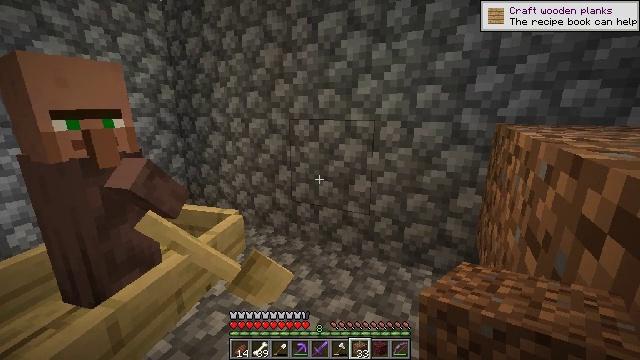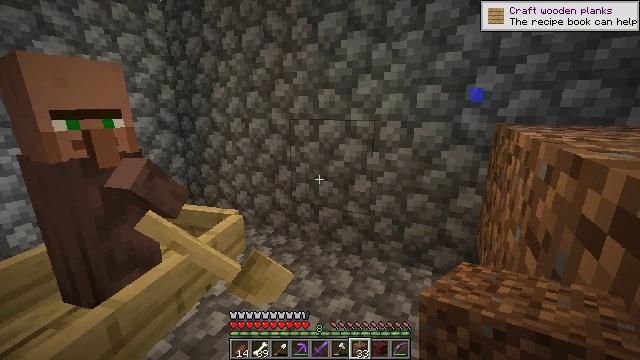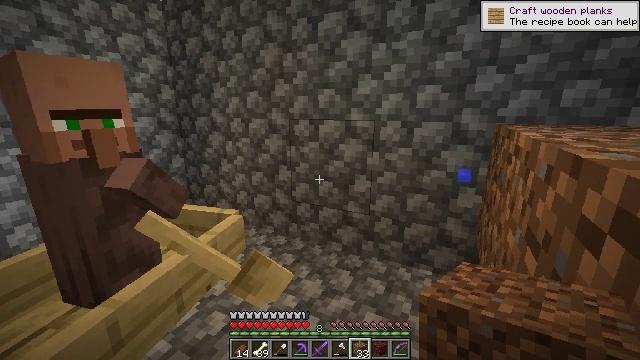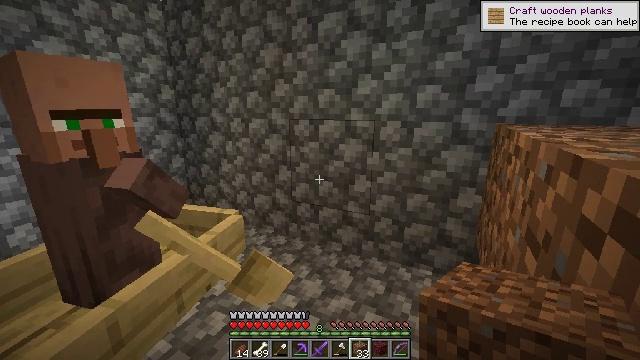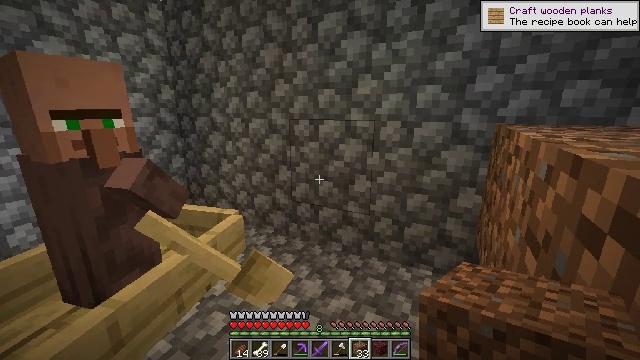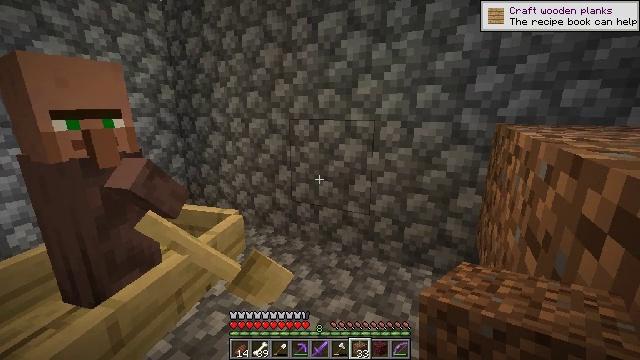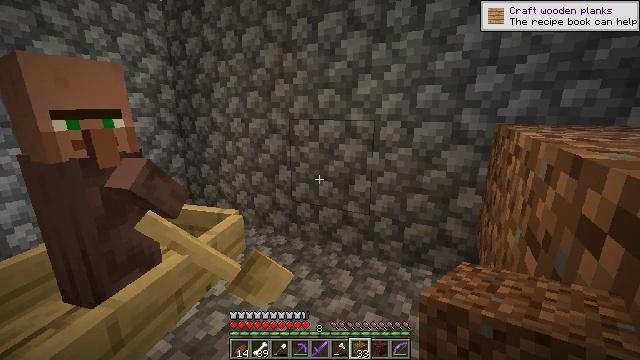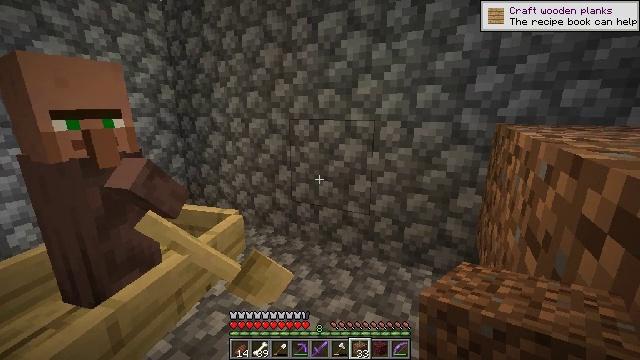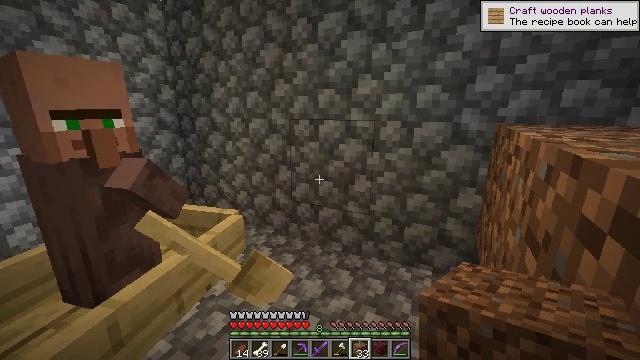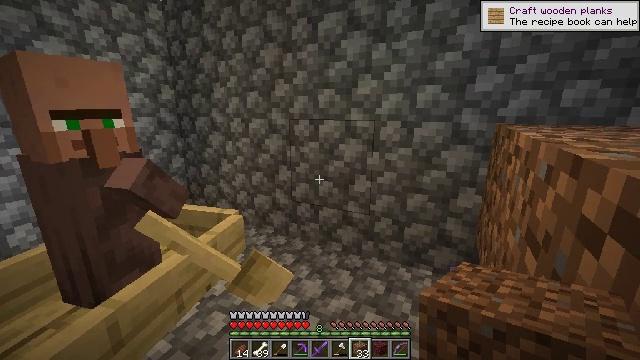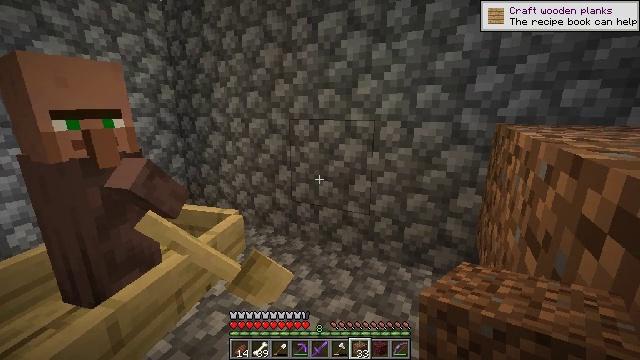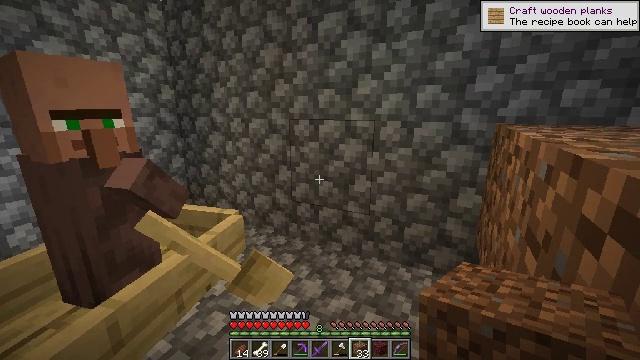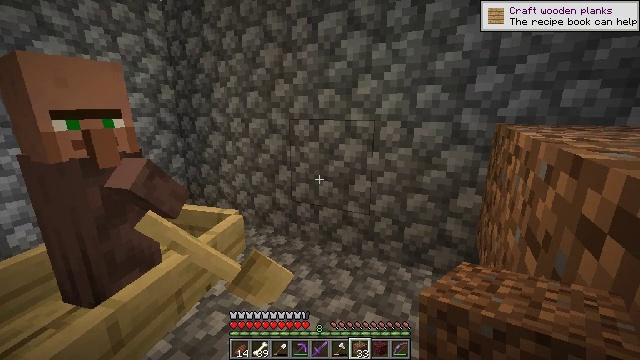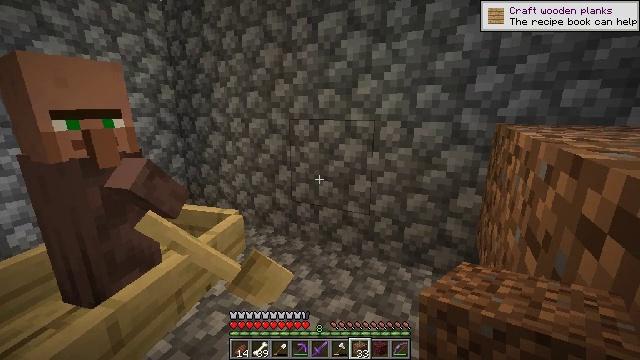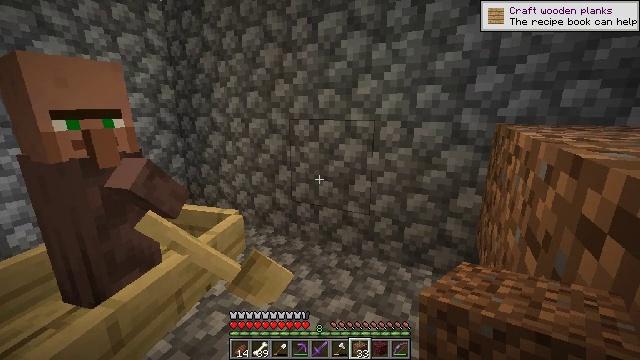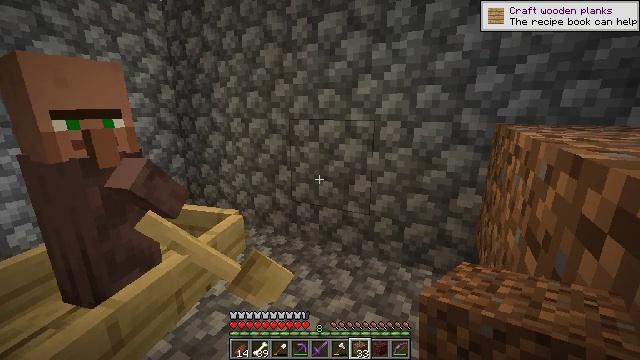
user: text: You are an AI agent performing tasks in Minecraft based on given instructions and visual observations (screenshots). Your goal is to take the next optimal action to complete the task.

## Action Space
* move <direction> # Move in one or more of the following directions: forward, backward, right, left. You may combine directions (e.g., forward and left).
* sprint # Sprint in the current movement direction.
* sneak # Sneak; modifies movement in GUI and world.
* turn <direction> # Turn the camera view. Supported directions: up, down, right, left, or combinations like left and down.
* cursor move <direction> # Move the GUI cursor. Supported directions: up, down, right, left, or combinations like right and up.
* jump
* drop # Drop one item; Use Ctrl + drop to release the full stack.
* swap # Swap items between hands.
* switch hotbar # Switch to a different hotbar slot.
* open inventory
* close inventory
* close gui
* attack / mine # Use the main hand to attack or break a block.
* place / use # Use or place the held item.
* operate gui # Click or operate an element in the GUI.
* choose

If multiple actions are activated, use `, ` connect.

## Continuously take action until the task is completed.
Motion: motion action
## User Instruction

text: Mine cobblestone underground.
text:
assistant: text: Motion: no_op
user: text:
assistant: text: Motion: no_op
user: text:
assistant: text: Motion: no_op
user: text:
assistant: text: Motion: no_op
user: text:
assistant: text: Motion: no_op
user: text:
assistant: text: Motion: no_op
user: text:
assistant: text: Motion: no_op
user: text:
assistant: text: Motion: no_op
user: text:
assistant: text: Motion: no_op
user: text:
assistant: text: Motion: no_op
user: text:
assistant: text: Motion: no_op
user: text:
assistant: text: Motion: no_op
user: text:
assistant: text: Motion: no_op
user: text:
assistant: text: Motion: no_op
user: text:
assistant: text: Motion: no_op
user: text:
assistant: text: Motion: no_op
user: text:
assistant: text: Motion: no_op
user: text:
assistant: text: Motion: no_op
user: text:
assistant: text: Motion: no_op
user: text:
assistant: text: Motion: no_op
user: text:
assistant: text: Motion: no_op
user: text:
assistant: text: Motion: no_op
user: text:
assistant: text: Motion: no_op
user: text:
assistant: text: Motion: no_op
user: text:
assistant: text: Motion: no_op
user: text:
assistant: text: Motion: no_op
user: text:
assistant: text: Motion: no_op
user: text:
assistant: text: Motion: no_op
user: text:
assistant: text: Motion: no_op
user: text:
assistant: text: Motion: no_op